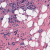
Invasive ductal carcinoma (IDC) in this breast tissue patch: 1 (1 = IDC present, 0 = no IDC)